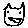
Label: cat